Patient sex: M
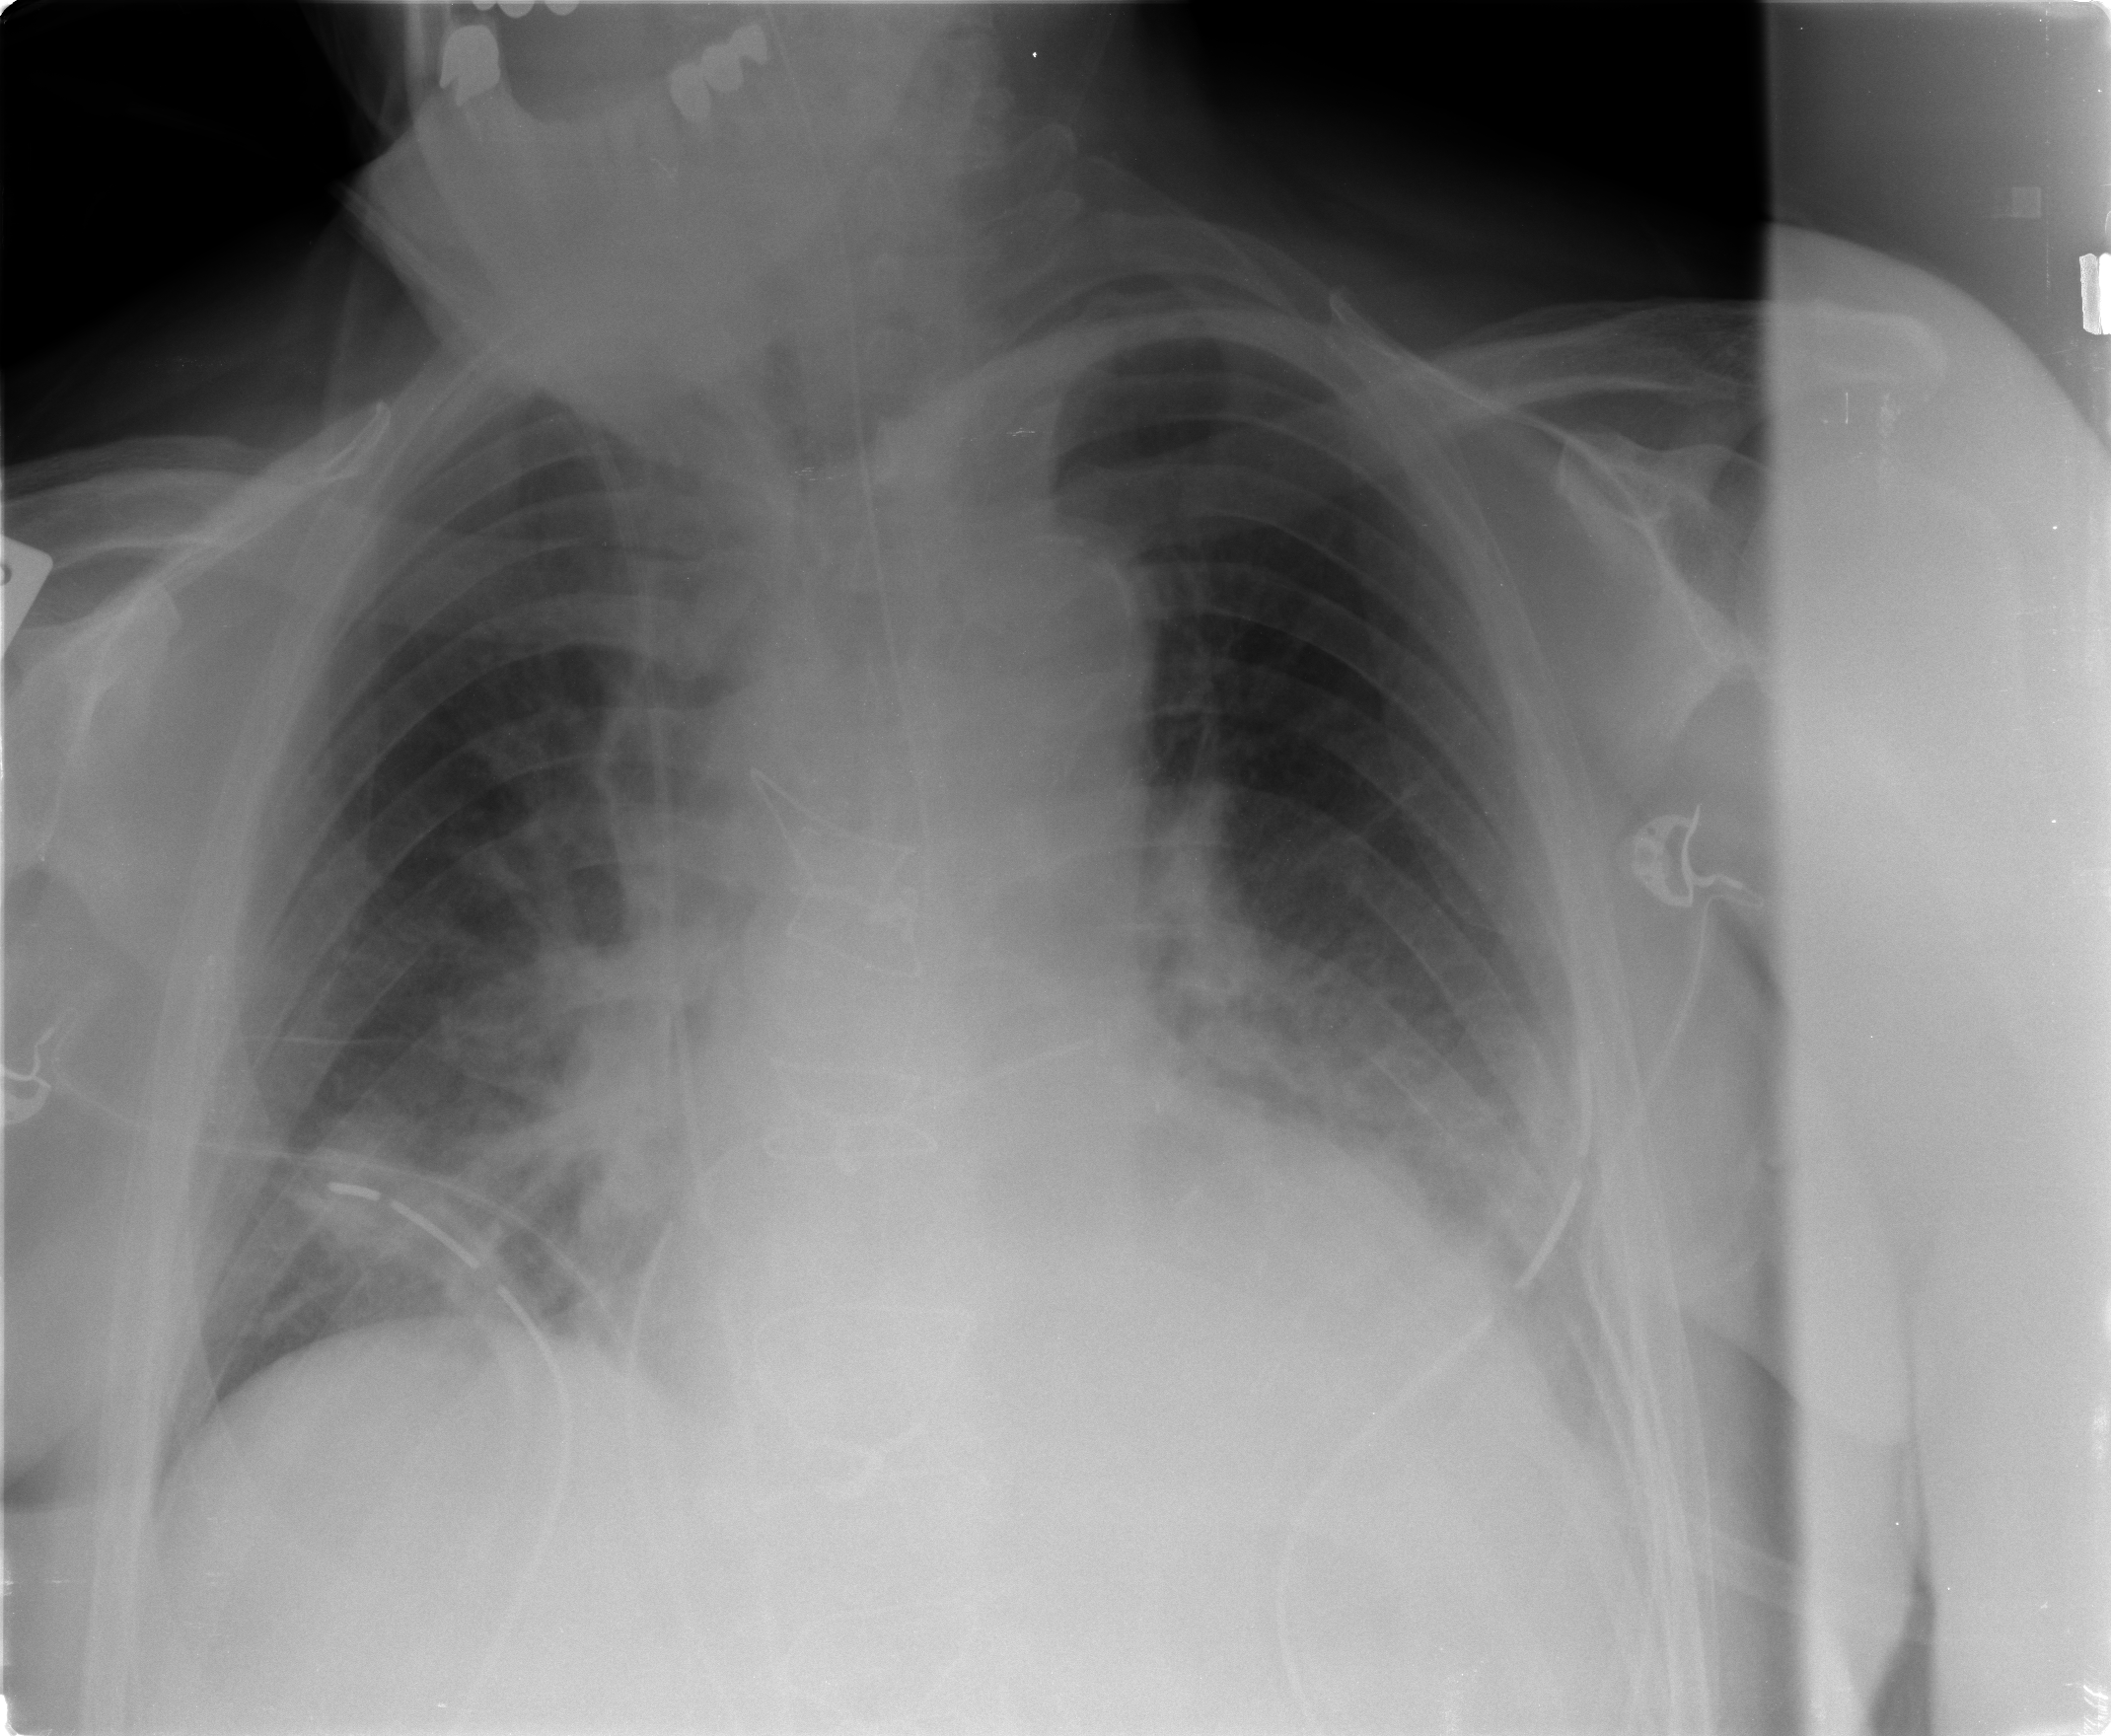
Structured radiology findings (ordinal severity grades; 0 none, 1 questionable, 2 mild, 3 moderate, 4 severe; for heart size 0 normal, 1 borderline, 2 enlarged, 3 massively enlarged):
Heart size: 2
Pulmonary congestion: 2
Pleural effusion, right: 0
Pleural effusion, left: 2
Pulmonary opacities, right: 2
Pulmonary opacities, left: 2
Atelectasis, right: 2
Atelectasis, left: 2